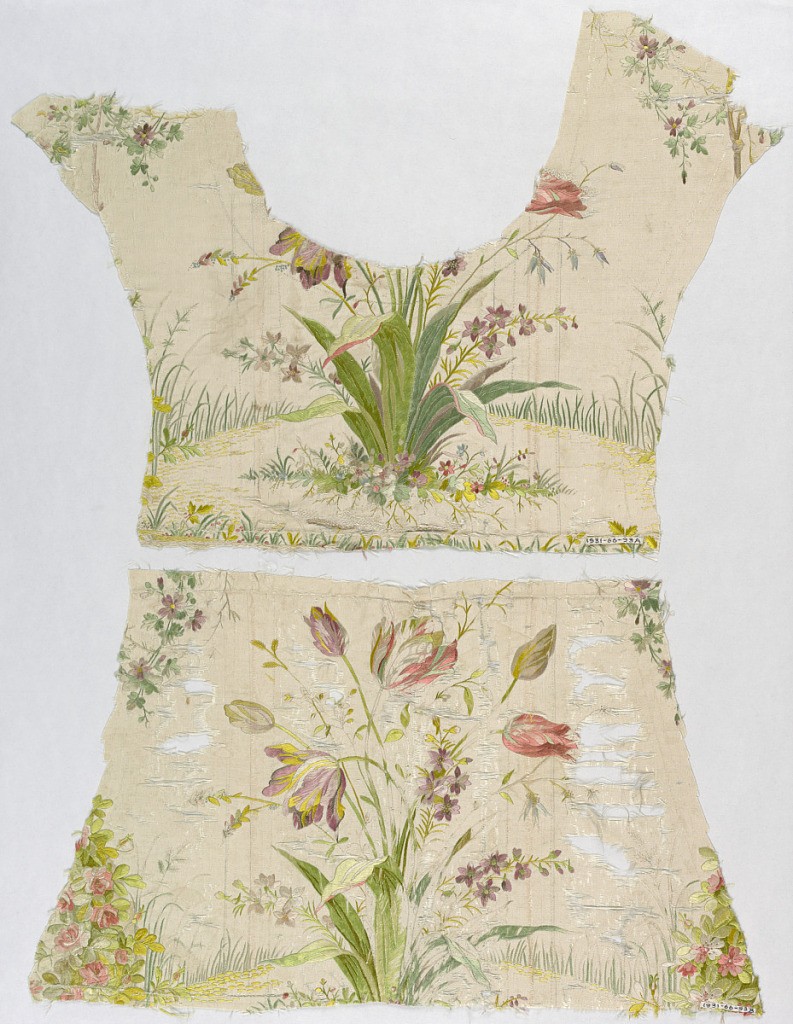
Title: Textile
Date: ca. 1770
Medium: silk on silk Technique: satin stitch embroidery
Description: Each fragment shows a portion of a design of a bouquet of tulips and small flowers, incomplete bouquets at either side. Worked in satin stitch.